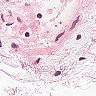
Metastatic tissue present: no